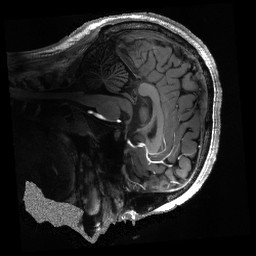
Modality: T1w
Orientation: sagittal
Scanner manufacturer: siemens
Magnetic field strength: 7 T
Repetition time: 3.82 s
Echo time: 0.00172 s